Chest X-ray. View position: PA
Patient age: 49
Patient sex: F
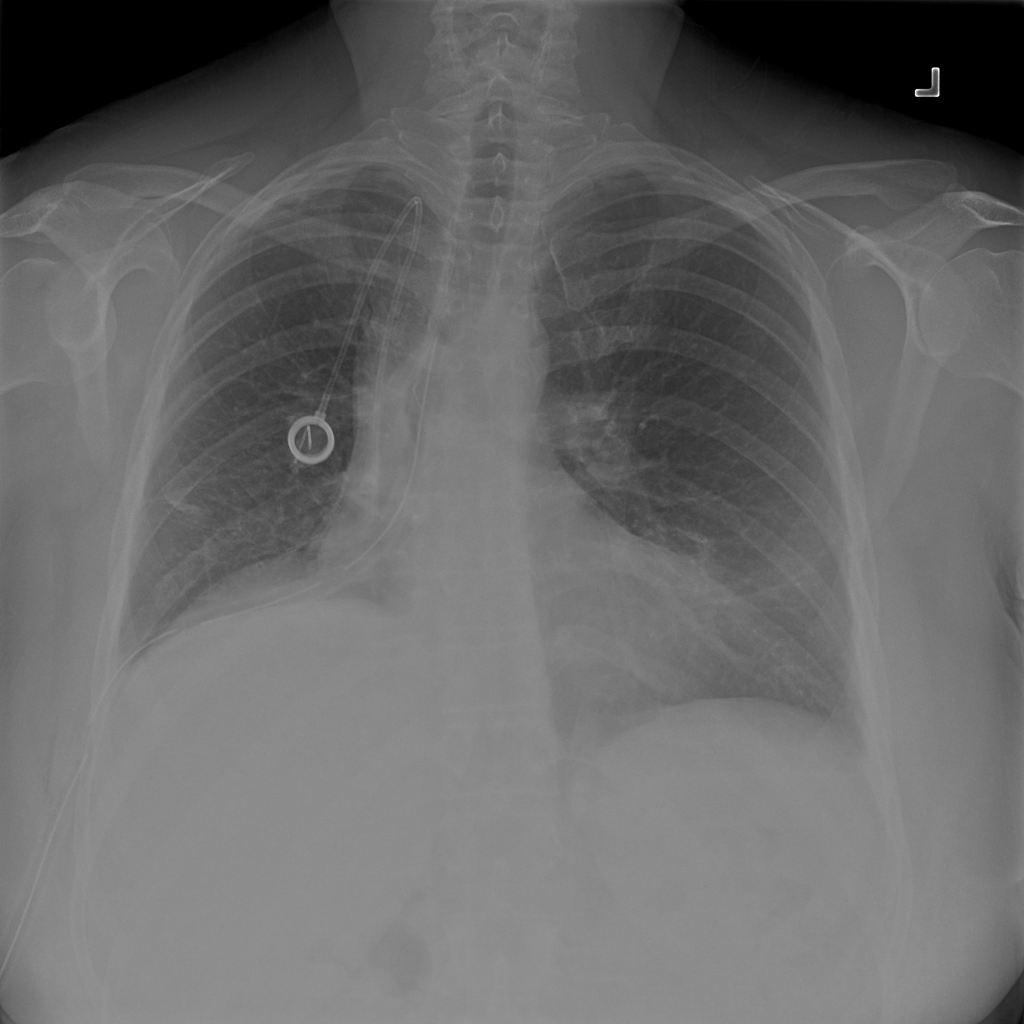
Finding: Pneumothorax